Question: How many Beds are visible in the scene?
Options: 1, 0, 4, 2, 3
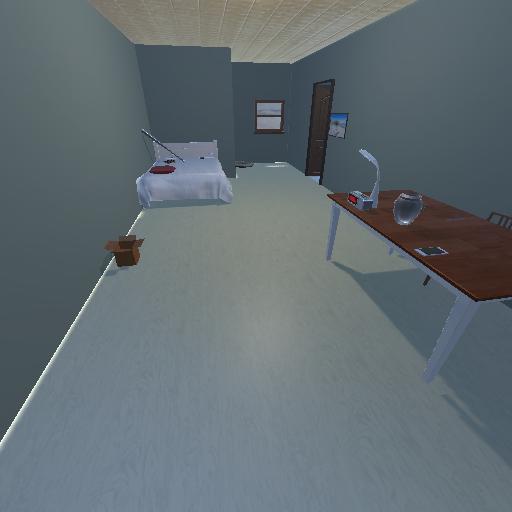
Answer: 1